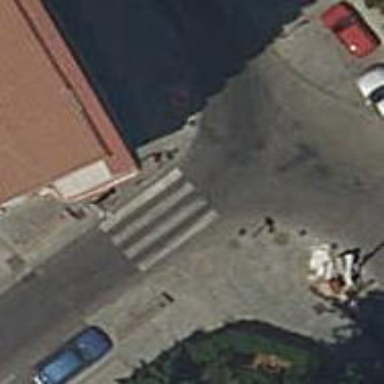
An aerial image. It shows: Marked crossing on the road.